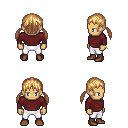
a pixel art fantasy rpg character, male body template, human, tanned skin, maroon long-sleeve shirt, white pants, light blonde twin-tailed hairstyle, bracelets, brown shoes, four views (front, back, left, right), 2x2 character sprite sheet, small pixel art, hard edges, no anti-aliasing